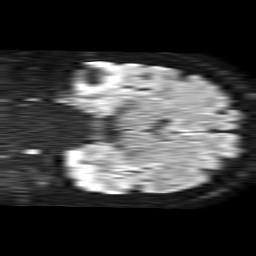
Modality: TRACE
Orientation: coronal
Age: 48
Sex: male
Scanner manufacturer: philips
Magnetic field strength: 1.5 T
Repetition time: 4.6 s
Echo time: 0.08941 s